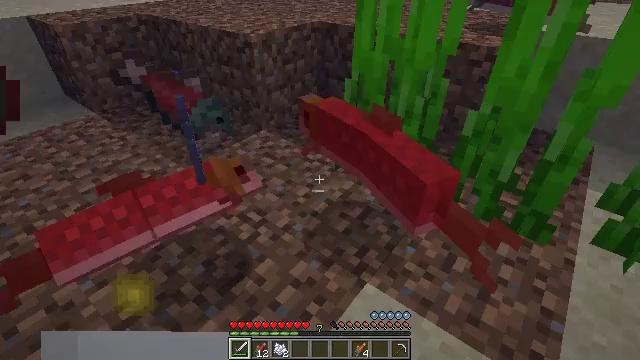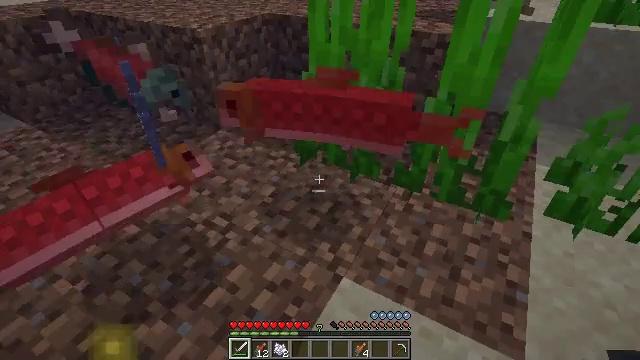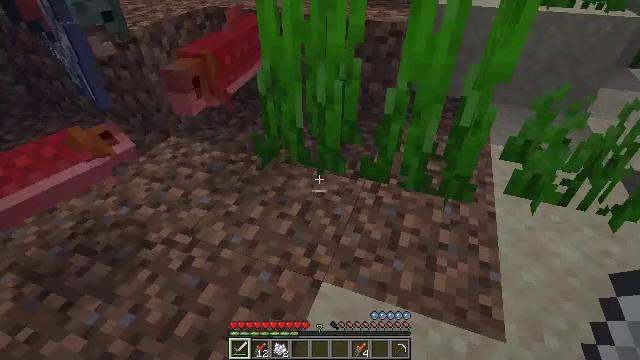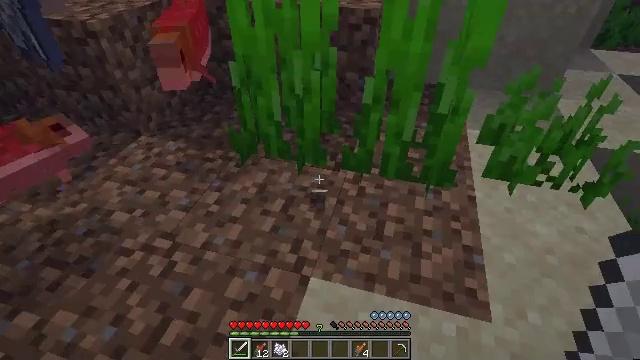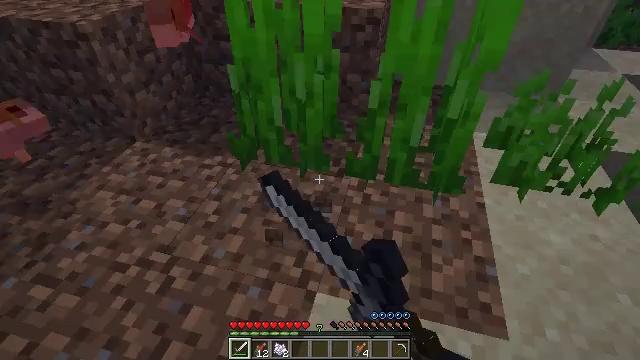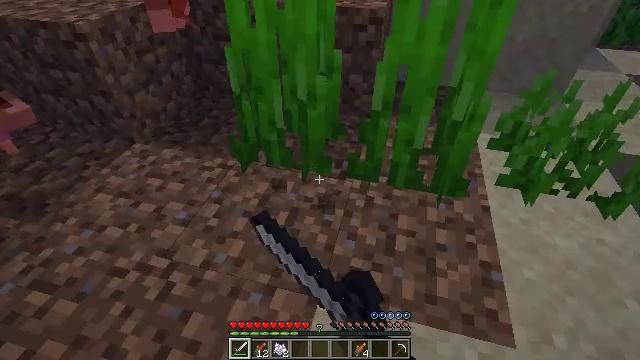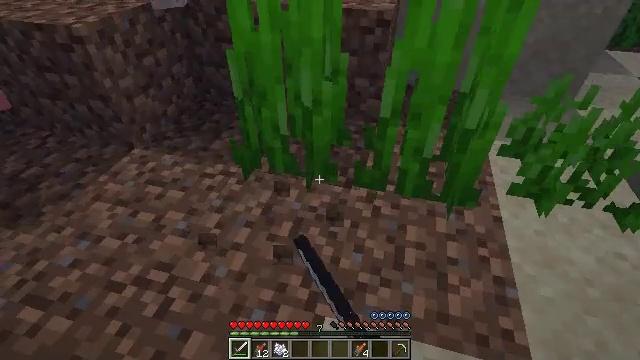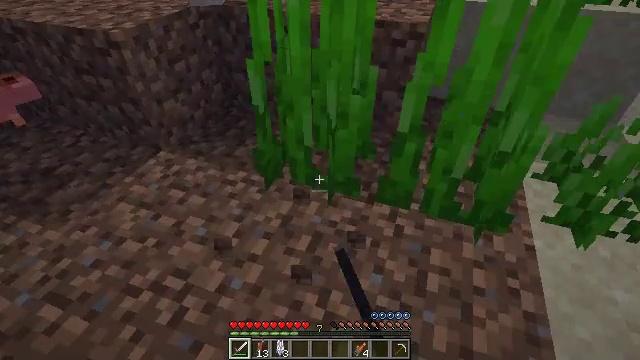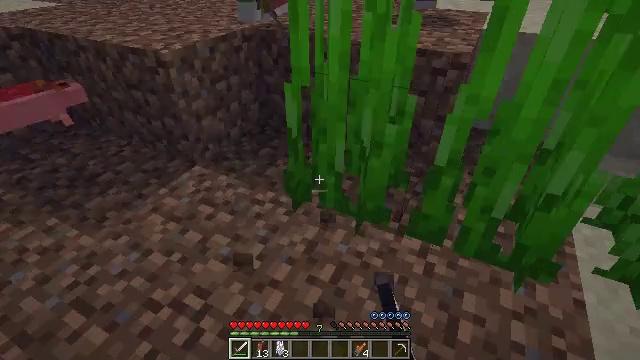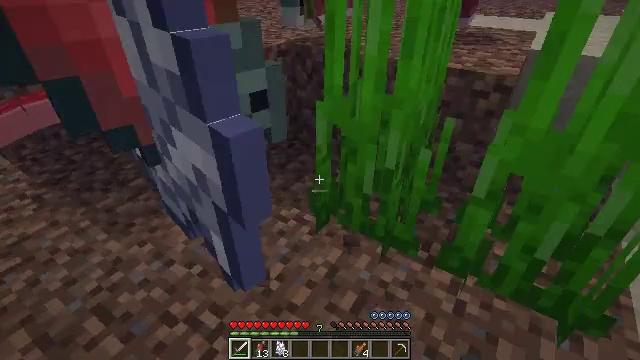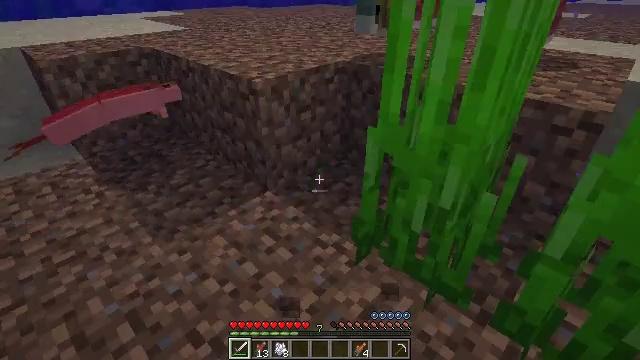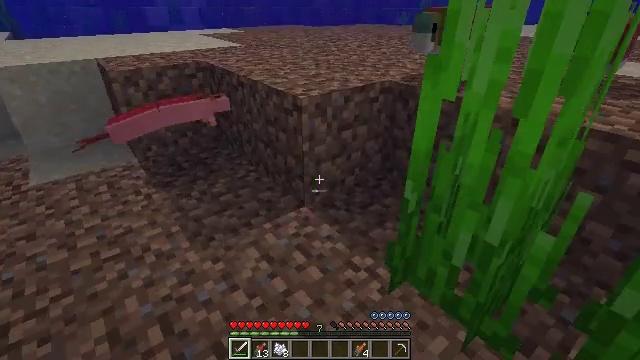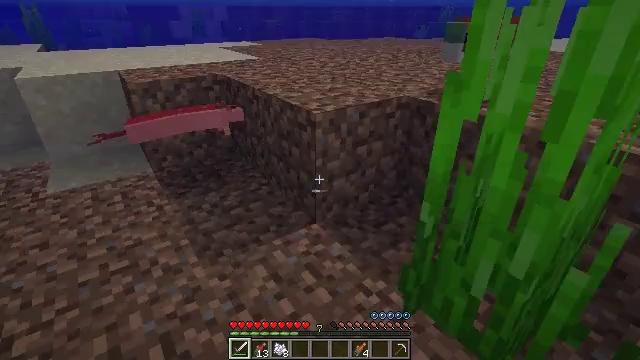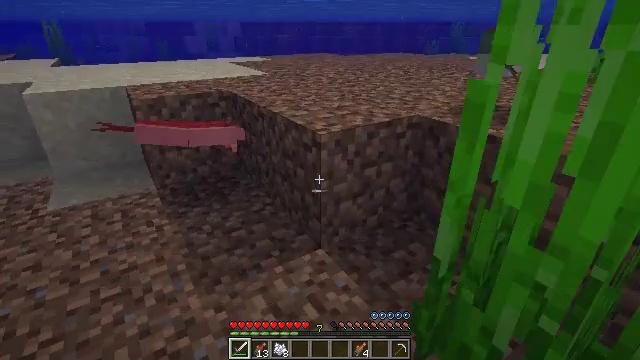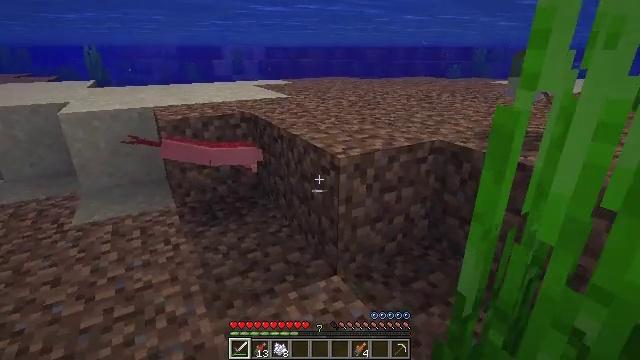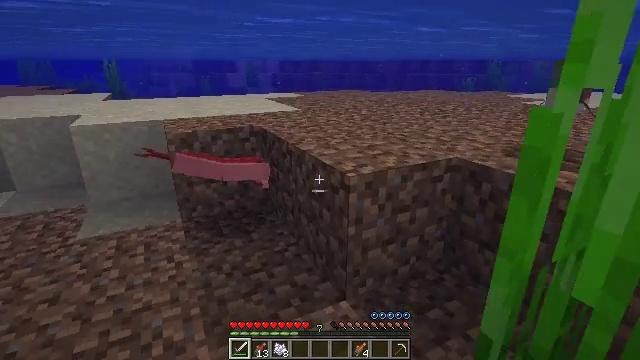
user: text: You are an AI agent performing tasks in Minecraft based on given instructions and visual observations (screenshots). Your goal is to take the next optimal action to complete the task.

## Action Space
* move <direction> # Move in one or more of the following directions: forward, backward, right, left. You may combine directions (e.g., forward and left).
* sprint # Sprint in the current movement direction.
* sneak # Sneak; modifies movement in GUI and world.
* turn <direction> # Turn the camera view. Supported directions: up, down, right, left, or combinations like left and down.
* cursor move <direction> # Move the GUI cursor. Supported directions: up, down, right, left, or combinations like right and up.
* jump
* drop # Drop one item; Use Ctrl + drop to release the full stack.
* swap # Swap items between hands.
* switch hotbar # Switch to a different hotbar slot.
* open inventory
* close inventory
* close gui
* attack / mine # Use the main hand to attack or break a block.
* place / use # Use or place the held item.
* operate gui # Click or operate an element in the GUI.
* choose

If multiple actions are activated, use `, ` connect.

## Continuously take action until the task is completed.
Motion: motion action
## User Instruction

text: Kill the salmon.
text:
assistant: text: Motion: move forward, turn right and down
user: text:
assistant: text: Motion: move forward, turn right and down
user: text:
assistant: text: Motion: move forward, turn right and down, attack / mine
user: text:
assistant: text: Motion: move forward, attack / mine
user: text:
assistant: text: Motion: move forward, attack / mine
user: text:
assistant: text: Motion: move forward, attack / mine
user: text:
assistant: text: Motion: move forward, turn left and up
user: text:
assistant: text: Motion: move forward, turn left and up
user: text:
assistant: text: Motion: move forward, turn left and up
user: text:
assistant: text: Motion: move forward, turn left and up
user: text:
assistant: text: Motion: move forward, turn left and up
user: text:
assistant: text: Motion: move forward, turn left and up
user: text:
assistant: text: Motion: move forward, turn left and up
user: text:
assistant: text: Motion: move forward, turn left and up
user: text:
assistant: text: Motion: move forward, turn left and up
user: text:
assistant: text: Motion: move forward
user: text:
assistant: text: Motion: move forward
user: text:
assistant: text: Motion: move forward
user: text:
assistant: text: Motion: move forward
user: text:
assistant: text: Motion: move forward
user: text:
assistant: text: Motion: move forward
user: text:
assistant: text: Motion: move forward
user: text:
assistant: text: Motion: move forward, turn right and up
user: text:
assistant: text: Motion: move forward, turn right and up
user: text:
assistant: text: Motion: move forward, turn right
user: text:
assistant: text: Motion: move forward, turn right, jump
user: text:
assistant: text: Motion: move forward, turn right, jump
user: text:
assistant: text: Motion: move forward, jump
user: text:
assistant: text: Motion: move forward, jump
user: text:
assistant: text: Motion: move forward, jump